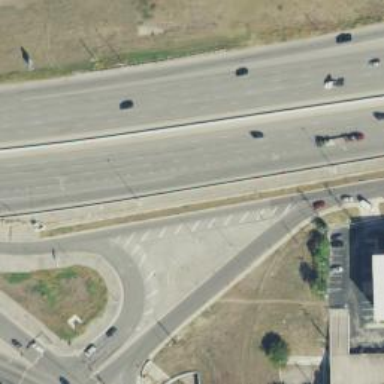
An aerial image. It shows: Asphalt road with secondary link designation.